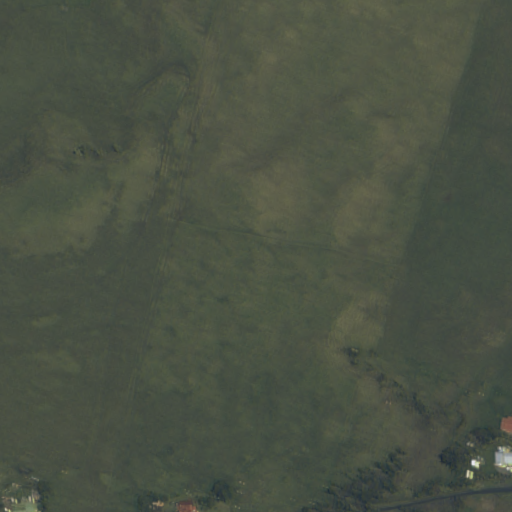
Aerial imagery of mountain in Hawaii named Puu Waiko Loa containing only unknown